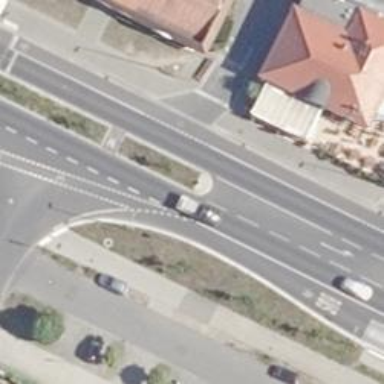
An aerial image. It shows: Secondary road with asphalt surface. There is cycleway on the right shared with buses.